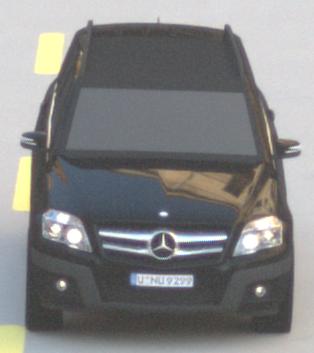
Make: Mercedes-Benz
Model: GLK 280
Detailed model: GLK-Class (204)
Model produced from: 2008/10
Model produced until: 2009/04
Doors: 5
Color: black
Road condition: dry road
Daytime: morning or afternoon
Contrast: low contrast